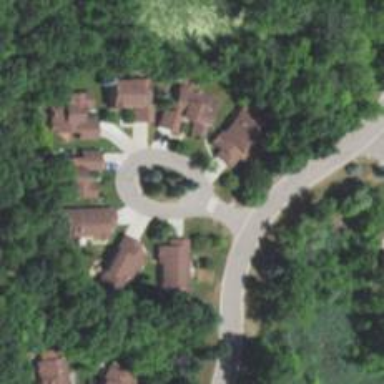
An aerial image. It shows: Residential road within gated community. The road surface is asphalt.